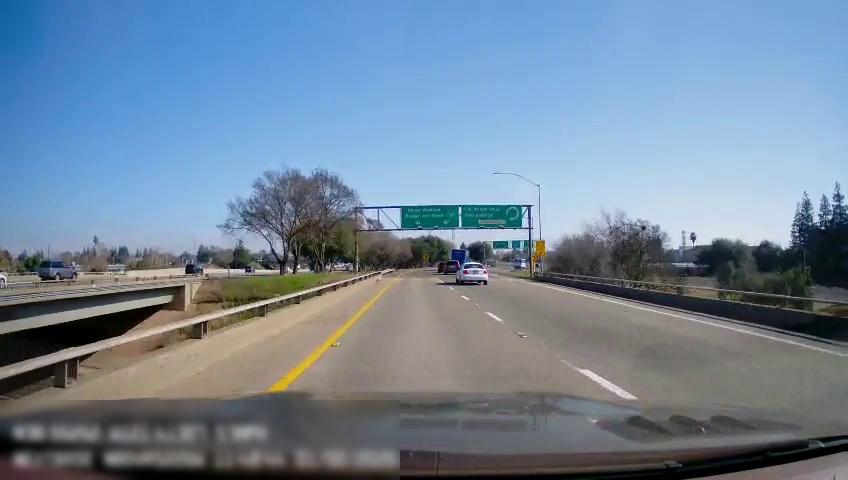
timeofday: Day
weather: Sunny
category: Drivable Space
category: Vehicles | Car
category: Vehicles | SUV
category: Vehicles | SUV
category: Vehicles | Car
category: Vehicles | SUV
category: Vehicles | Truck
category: Vehicles | Truck
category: Lanes | Alternate Lane
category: Lanes | Current Lane
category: Lanes | Alternate Lane
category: Traffic | Signs
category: Traffic | Signs
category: Traffic | Signs
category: Traffic | Signs
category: Traffic | Signs
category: Traffic | Signs